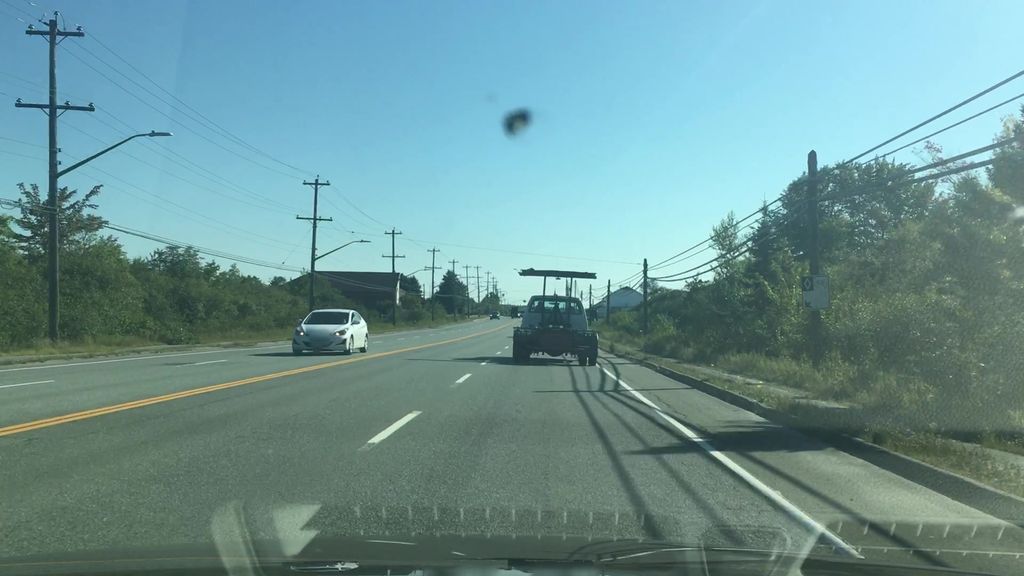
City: halifax